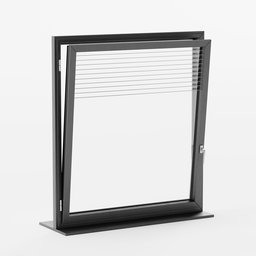
Label: architecture